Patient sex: M
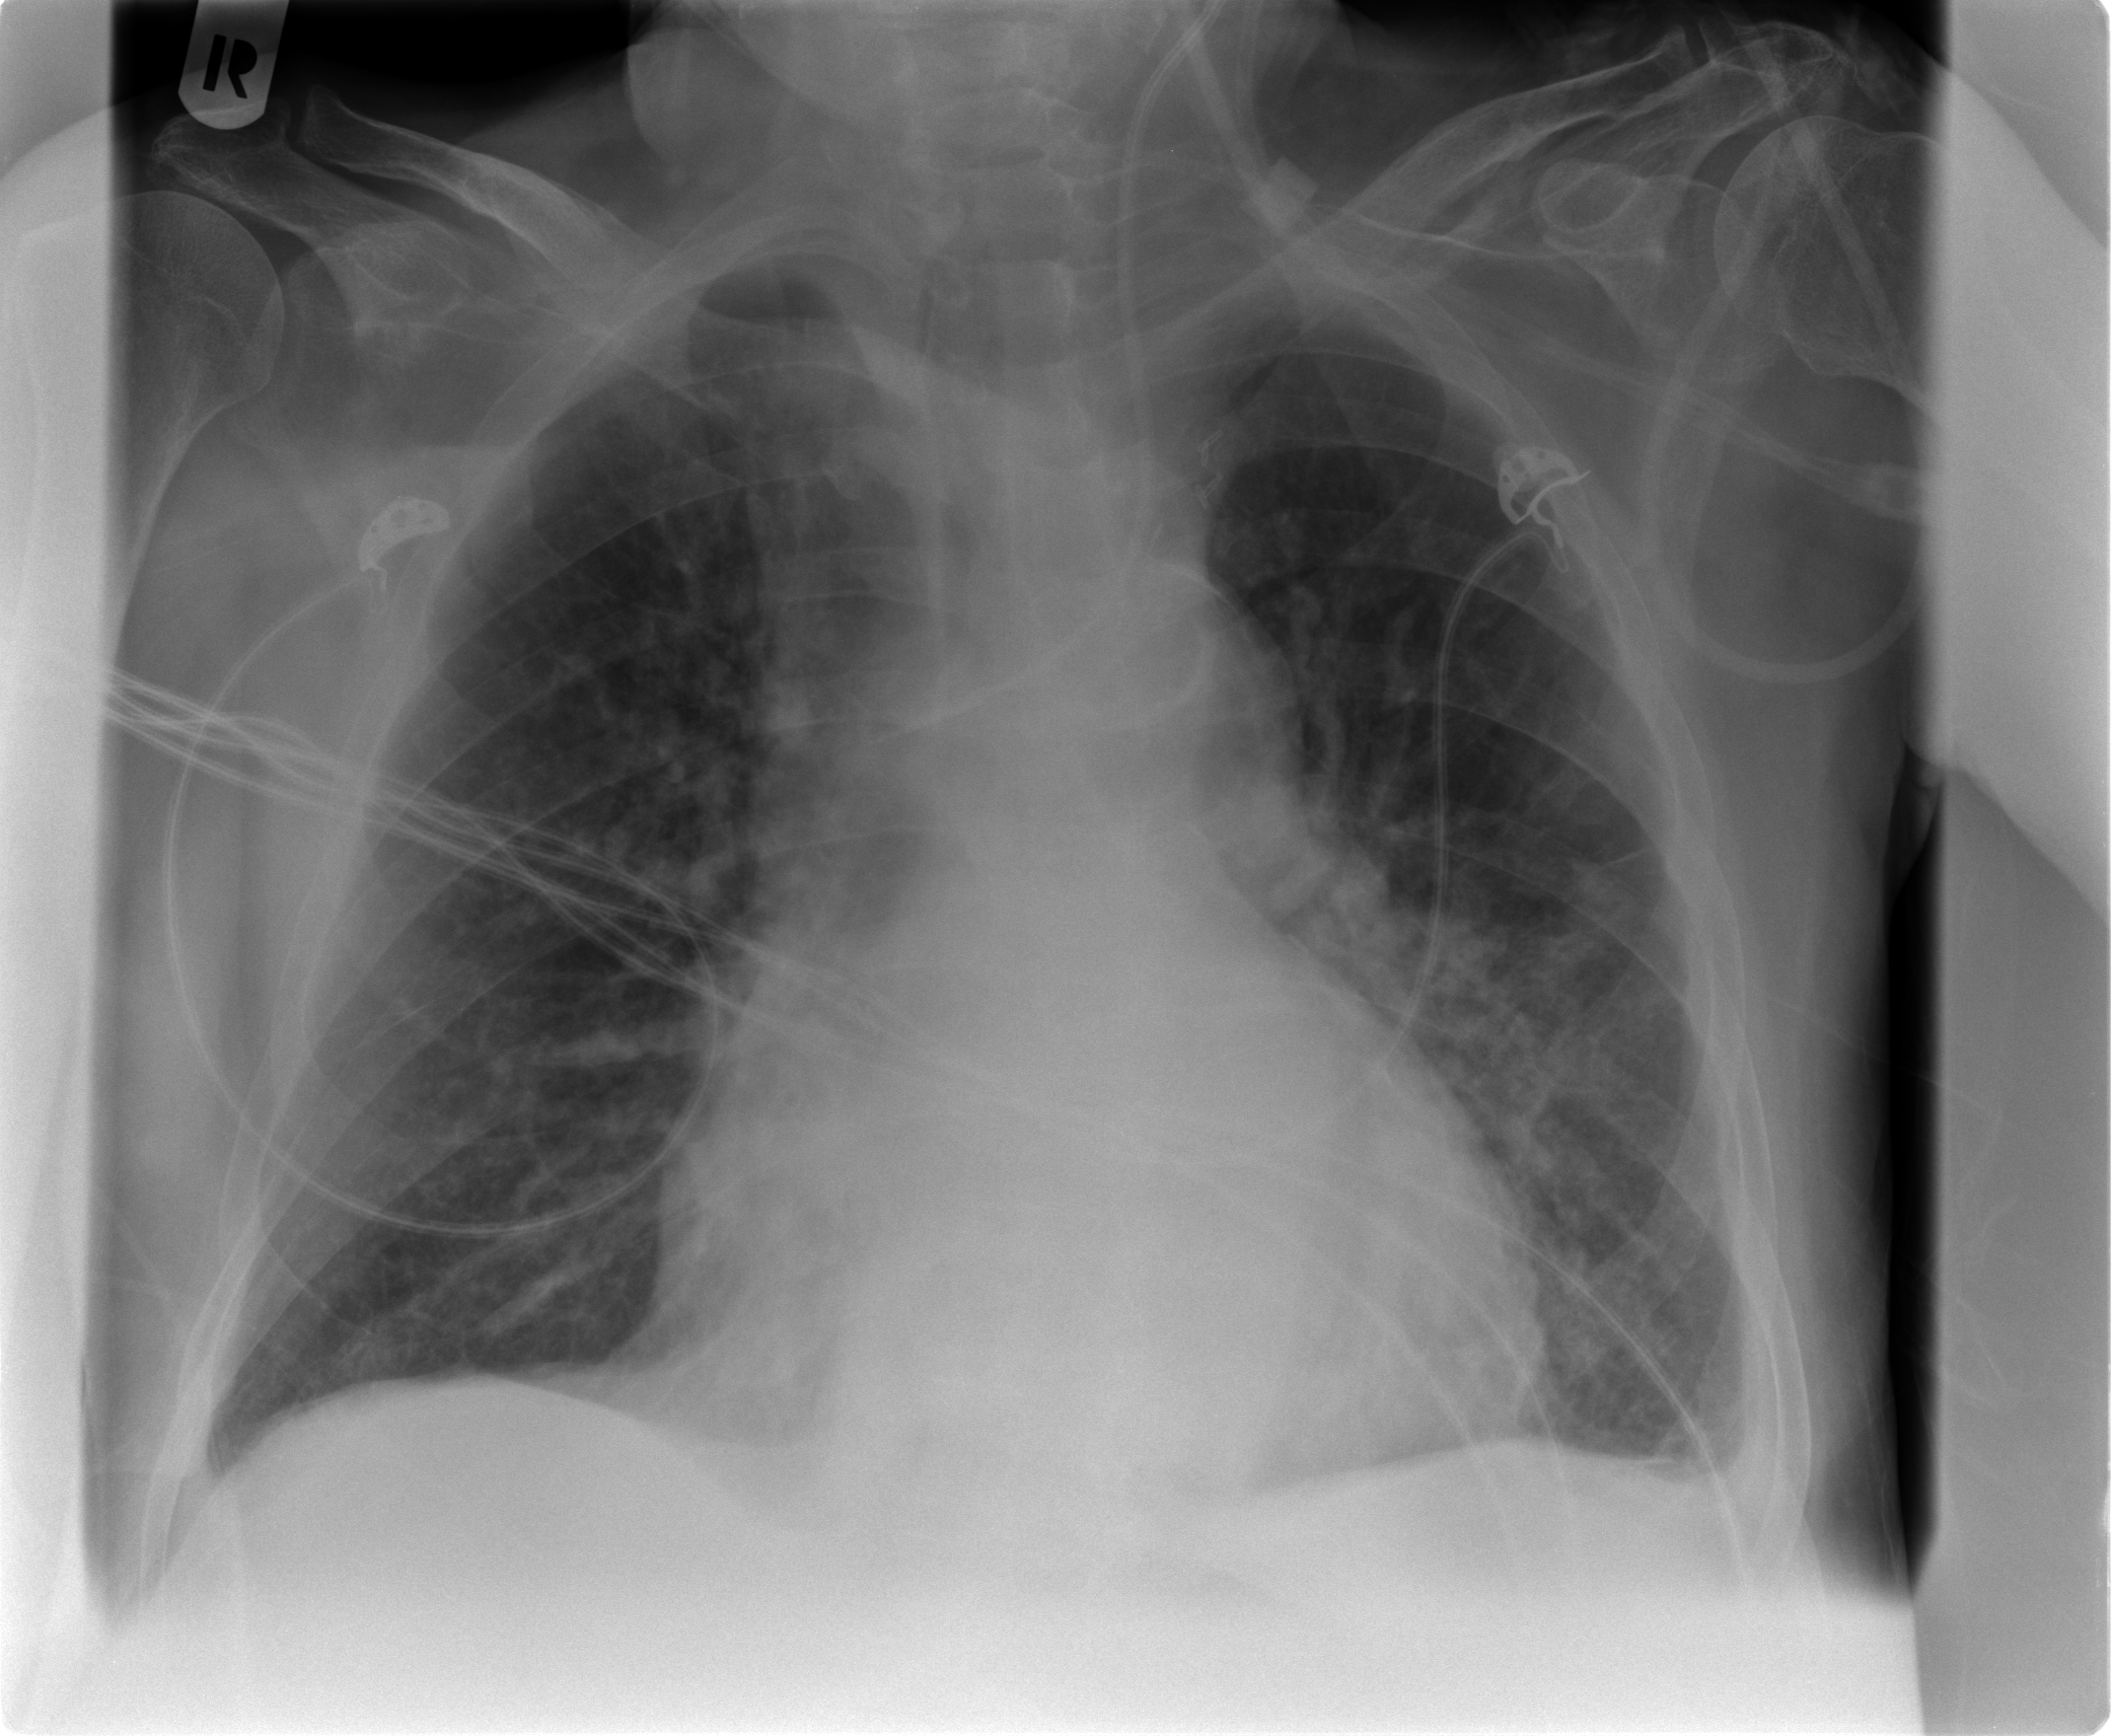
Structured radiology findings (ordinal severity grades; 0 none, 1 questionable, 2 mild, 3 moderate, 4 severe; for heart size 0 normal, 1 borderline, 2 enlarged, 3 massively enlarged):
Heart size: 2
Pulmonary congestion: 2
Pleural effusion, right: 0
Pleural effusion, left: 1
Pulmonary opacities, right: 1
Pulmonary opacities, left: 2
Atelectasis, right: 2
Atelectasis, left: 2